Question: Is it possible to press keypad programmatically so that number for the key pressed shows on the screen? See the screenshot below for more explanation please:

Nokia N70
CLDC 1.1
MIDP 2.0
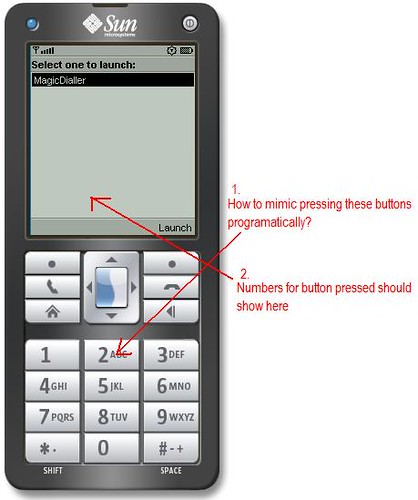
Answer: How you approach it will depend on what you want to achieve.
You can quite easily simulate pressing keys on a 'Canvas', by calling your Canvas's 'keyPressed()', 'keyReleased()' and 'keyRepeated()' methods directly.
This could be good for testing a canvas-based game, ensuring a given state is entered when certain keys are pressed on the canvas.
However, this won't allow you to control any form-based interaction, or native prompts. So you can't start the MIDlet, navigate through a LCDUI 'Form' or 'List', accept a native security prompt, or edit a native 'TextBox'. You'd need to use an emulator and some form of test scripting framework which simulates keypresses, such as <URL>.